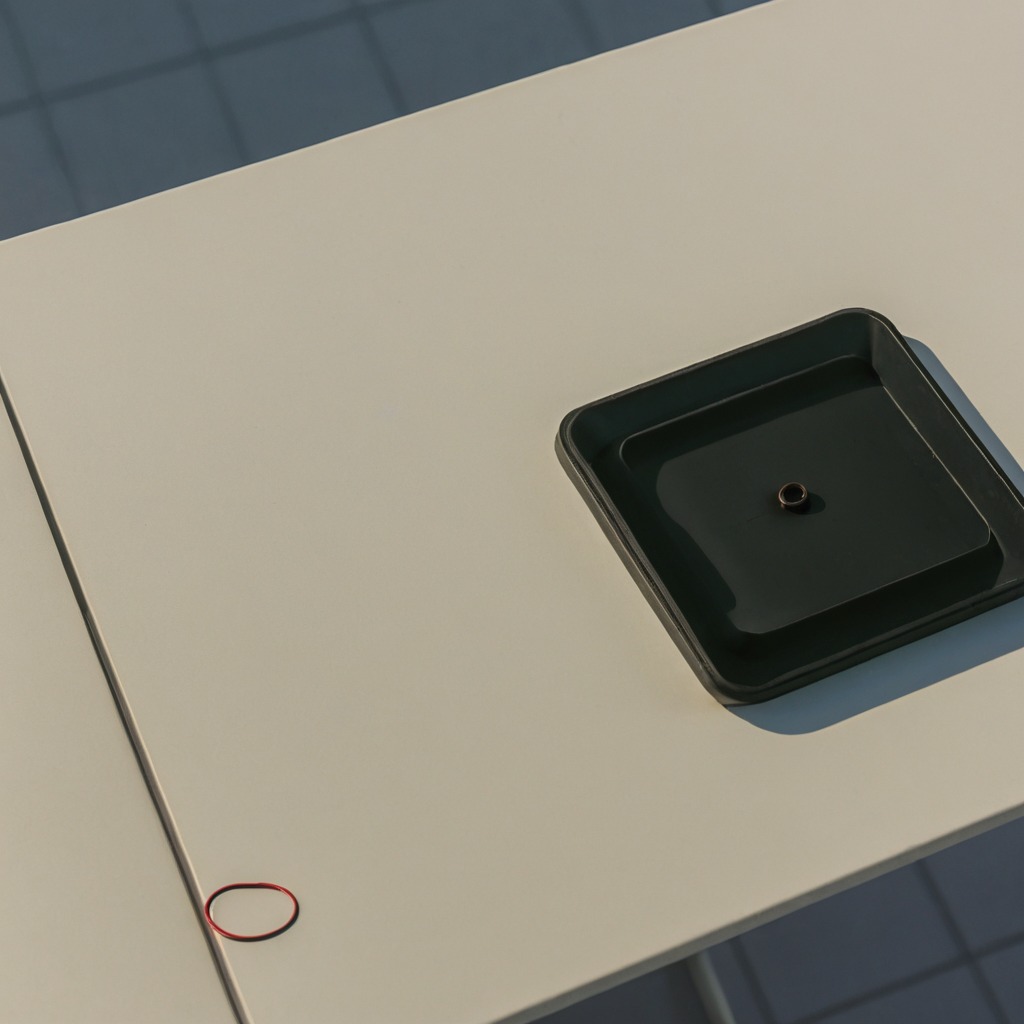
A rubber O-ring is lying on a clean utility table in a temporary outdoor tool station.